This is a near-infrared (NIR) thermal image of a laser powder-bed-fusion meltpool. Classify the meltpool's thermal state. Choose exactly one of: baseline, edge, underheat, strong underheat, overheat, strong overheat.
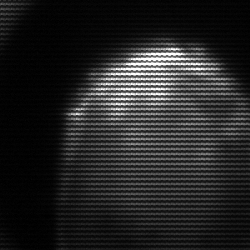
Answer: strong underheat